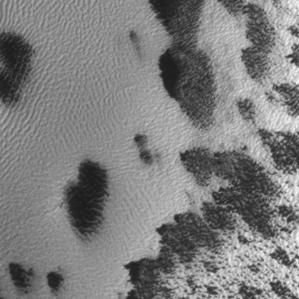
Label: frost